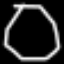
Label: octagon